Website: lowes
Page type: address-validator
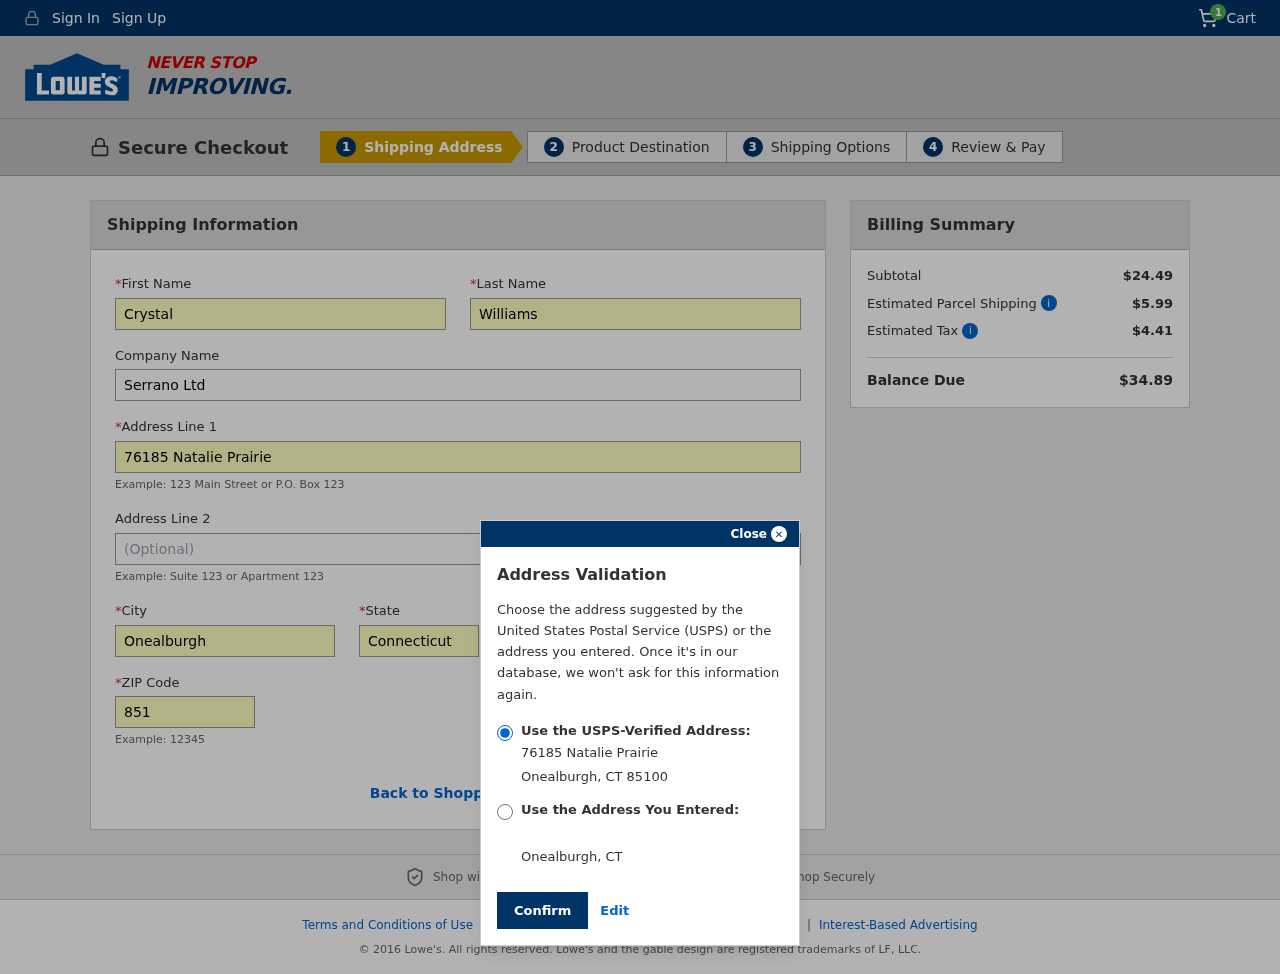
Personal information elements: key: PII_CITY
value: Onealburgh
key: PII_COMPANY
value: Serrano Ltd
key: PII_FIRSTNAME
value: Crystal
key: PII_LASTNAME
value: Williams
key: PII_POSTCODE
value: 85100
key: PII_STATE
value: Connecticut
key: PII_STATE_ABBR
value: CT
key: PII_STREET
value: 76185 Natalie Prairie
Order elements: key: ORDER_NUM_ITEMS
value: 1
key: ORDER_SUBTOTAL
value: $24.49
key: ORDER_SHIPPING_COST
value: $5.99
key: ORDER_TAX
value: $4.41
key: ORDER_TOTAL
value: $34.89